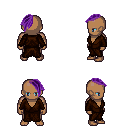
a pixel art fantasy rpg character, male body template, human, dark skin, brown robe, magenta pants, purple long mohawk hairstyle, four views (front, back, left, right), 2x2 character sprite sheet, small pixel art, hard edges, no anti-aliasing